Interaction volume radius: 10 \u00c5
Interaction volume height: 10 \u00c5
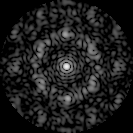
Disorder parameter: 0.7234